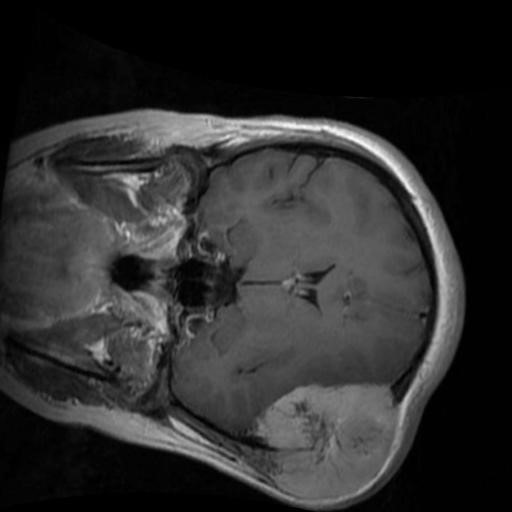
Label: brain_menin